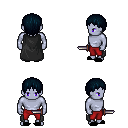
a pixel art fantasy rpg character, male body template, dark elf, purple skin, black cape, red pants, raven plain hairstyle, black slippers, dagger, four views (front, back, left, right), 2x2 character sprite sheet, small pixel art, hard edges, no anti-aliasing